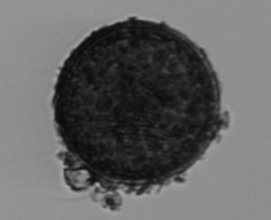
Label: Coscinodiscus